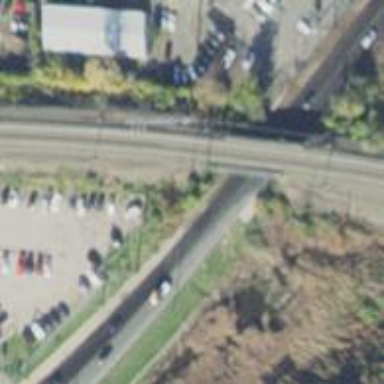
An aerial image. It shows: Bridge with electrified railway tracks featuring contact line.